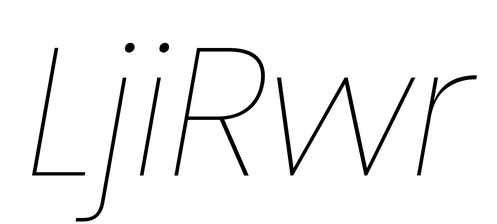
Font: Poppins-ThinItalic